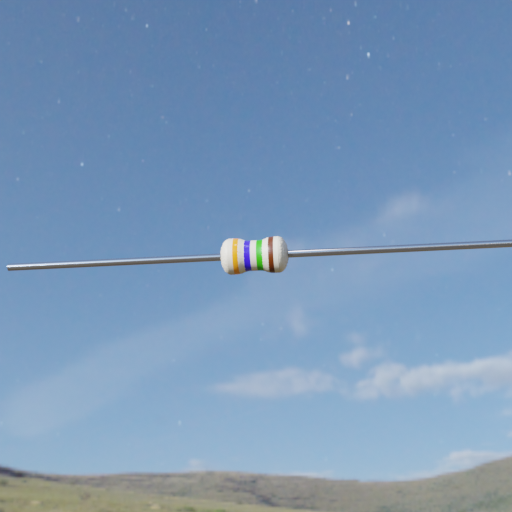
Resistor colour bands (in order): orange, blue, green, brown